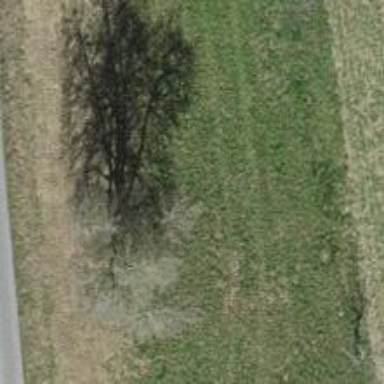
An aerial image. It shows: Deciduous tree with lush green leaves.